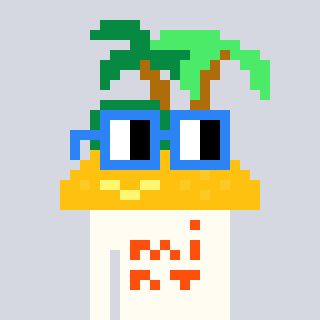
a pixel art character with square blue glasses, a island-shaped head and a grayscale-colored body on a cool background